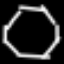
Label: octagon